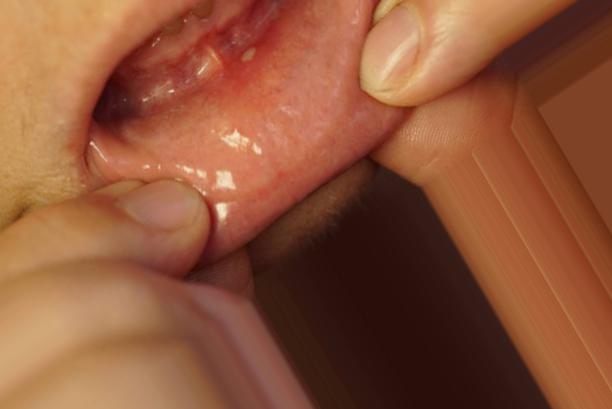
Condition: Mouth Ulcer